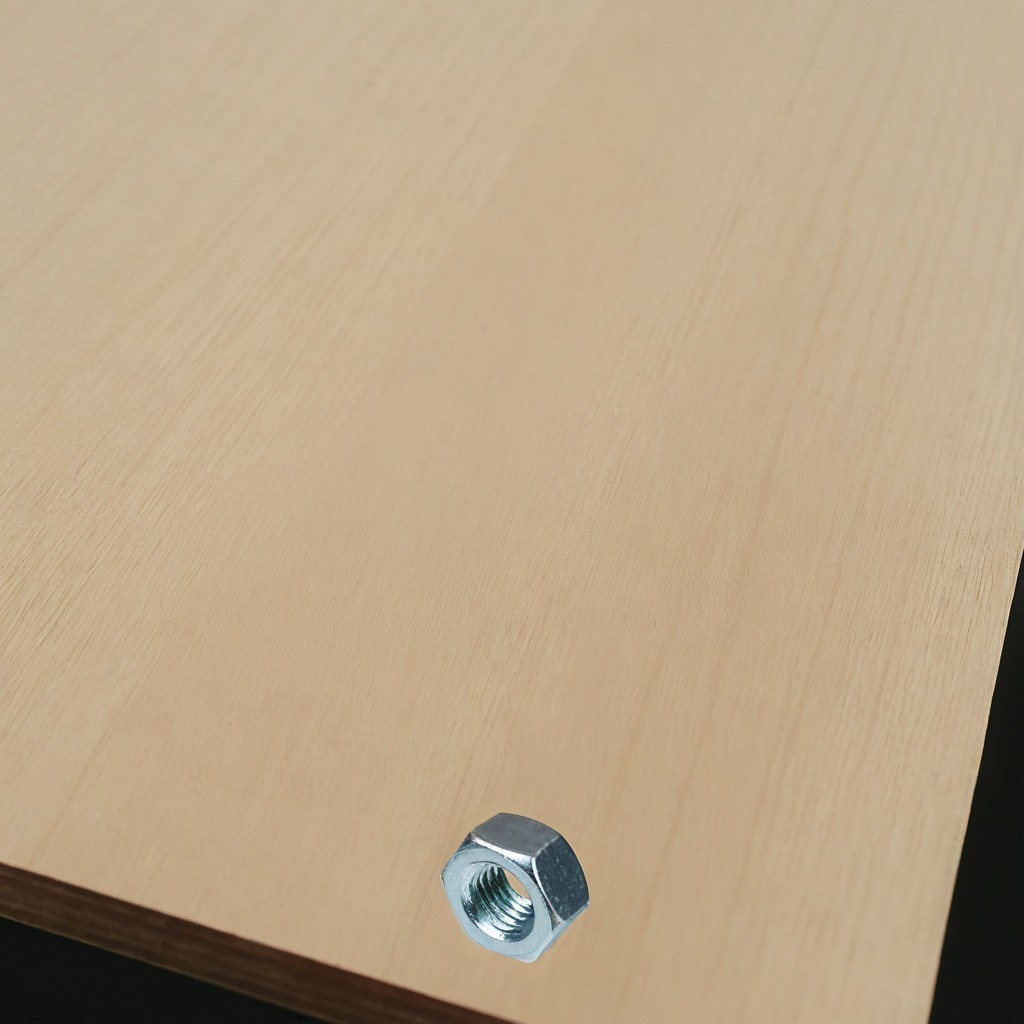
A metal nut is lying on a plywood surface in a paint workshop lit by afternoon window light.